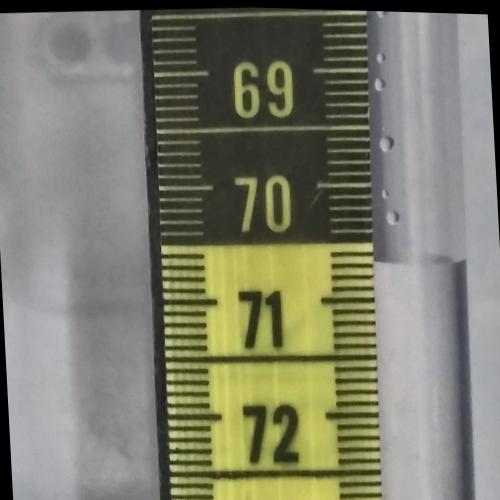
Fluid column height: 70.7 cm